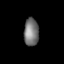
Tissue: lung
Cell type: Endothelial cells
Senescence score: 0.5428
Nuclear area (px): 402
Mean DAPI intensity: 117.478